Question: So I have  this layout and I'm planning on using javascript/jquery to change the content in lower box depending on what link is active on the upper.
Before I choose how to do this I would like some inputs on what the best practice is. Im novice when it comes to changing html content using javascript. Specially if you want to factor in doing it in the most resource efficient way.
The layout in the lower box will be different from one another. So each lowerbox layout must be present in the html from the beginning? And each layout should be contained in a div element for easiest way to change the whole block. Am I thinking correctly here?
What jQuery functions should I utilize?
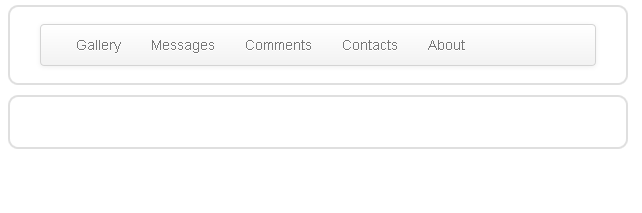
Answer: ## jsBin demo
Wrap all your DIVs inside a common container '#pages':
'''
<ul id="navigation">
<li>Link 1</li>
<li>Link 2</li>
<li>Link 3</li>
<li>Link 4</li>
<li>Link 5</li>
</ul>
<div id="pages">
<div class="page">Page 1</div>
<div class="page">Page 2</div>
<div class="page">Page 3</div>
<div class="page">Page 4</div>
<div class="page">Page 5</div>
</div>
'''
Than just retrieve the index of the clicked navigation and make visible the '.page' with a same index:
'''
jQuery(function($){
$('.page:gt(0)').hide(); // hide all pages but first
$('ul#navigation li').click(function(){
var liIndex = $(this).index();
$('.page').hide().eq(liIndex).show(); // hide all and show matching page!
});
});
'''